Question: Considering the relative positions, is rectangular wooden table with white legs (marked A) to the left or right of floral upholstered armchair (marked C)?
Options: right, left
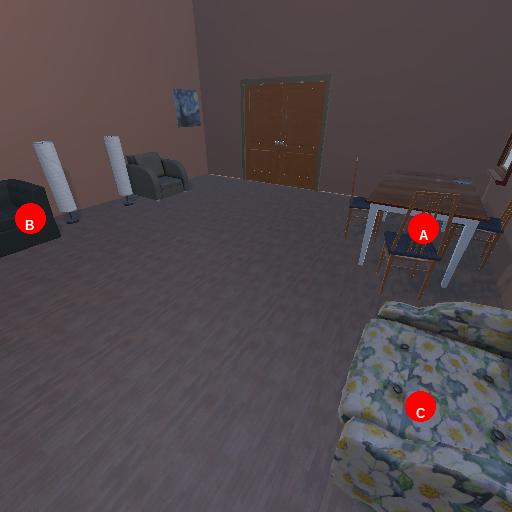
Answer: right